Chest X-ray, PA view. Patient: 23 years old, sex M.
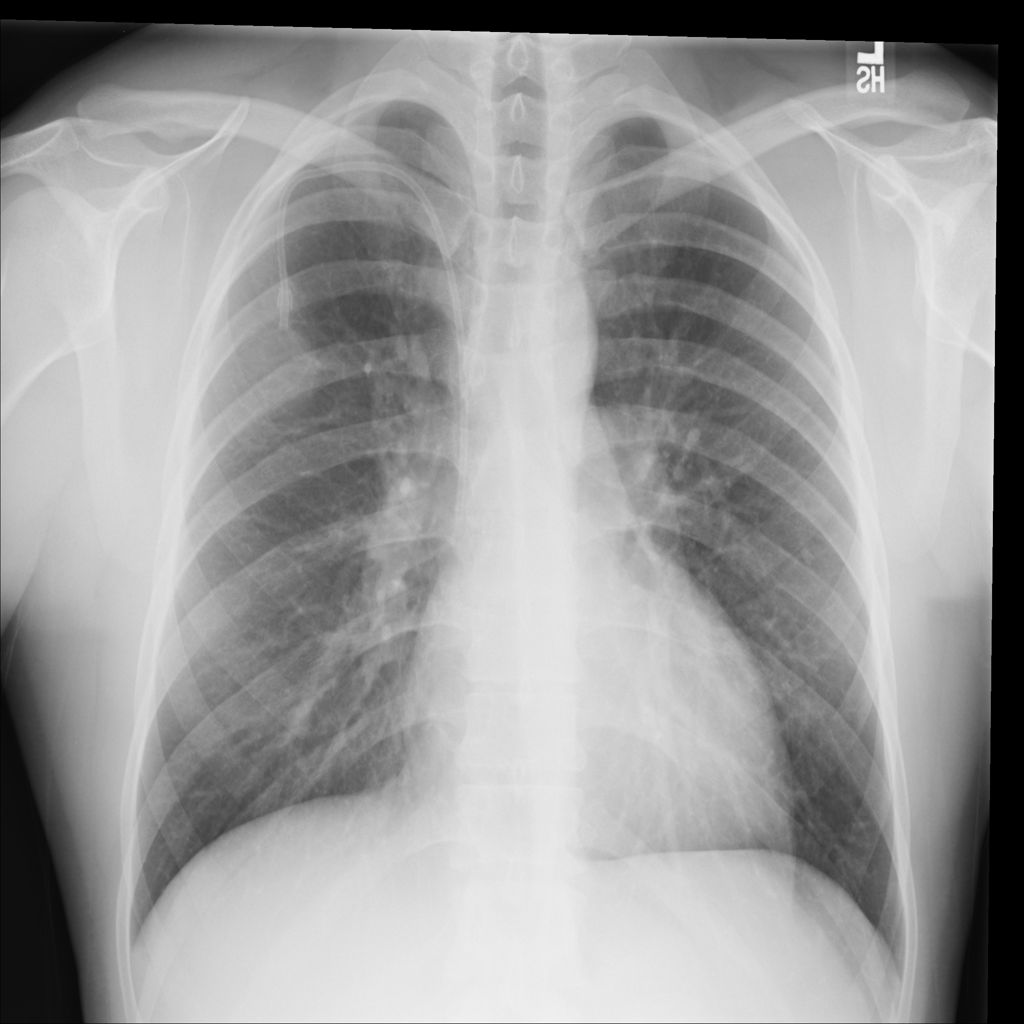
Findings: No Finding